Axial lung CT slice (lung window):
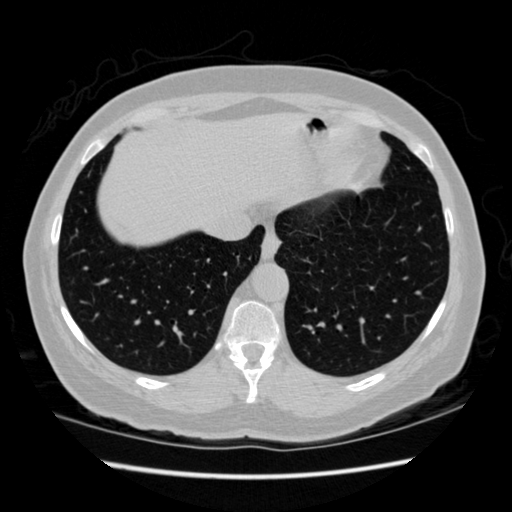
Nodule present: no